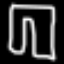
Label: pants